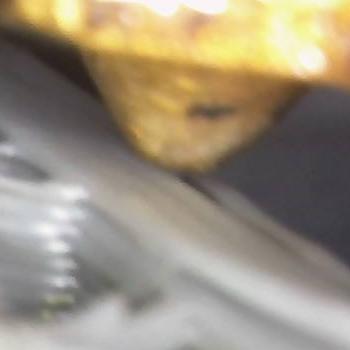
Flow rate: 100%